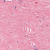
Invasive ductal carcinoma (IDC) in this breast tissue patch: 0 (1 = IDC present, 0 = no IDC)